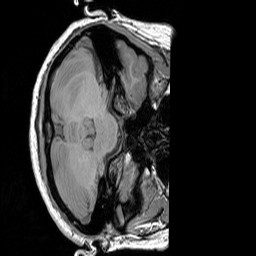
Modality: T1w
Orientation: axial
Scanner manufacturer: siemens
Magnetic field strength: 3 T
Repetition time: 1.83 s
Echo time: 0.00303 s